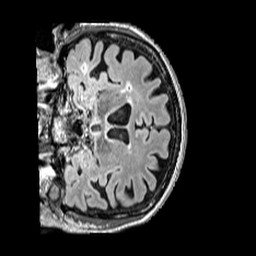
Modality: FLAIR
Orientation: coronal
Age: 68
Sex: female
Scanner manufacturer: siemens
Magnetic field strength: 3 T
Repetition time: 5 s
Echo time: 0.387 s